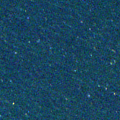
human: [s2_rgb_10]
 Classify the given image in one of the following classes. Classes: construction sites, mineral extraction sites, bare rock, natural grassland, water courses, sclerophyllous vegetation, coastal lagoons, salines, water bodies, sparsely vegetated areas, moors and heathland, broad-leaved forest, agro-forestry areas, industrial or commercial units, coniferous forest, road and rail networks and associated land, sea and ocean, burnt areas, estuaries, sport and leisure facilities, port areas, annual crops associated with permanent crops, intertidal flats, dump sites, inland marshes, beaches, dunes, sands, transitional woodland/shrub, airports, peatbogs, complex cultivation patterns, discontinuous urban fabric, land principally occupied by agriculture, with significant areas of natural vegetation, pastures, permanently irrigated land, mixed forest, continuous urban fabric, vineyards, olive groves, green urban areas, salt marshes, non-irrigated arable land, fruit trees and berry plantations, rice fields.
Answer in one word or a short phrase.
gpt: sea and ocean